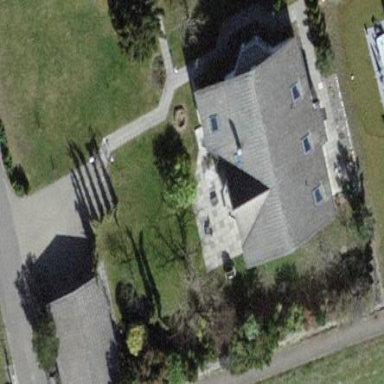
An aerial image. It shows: Building with tile roof.